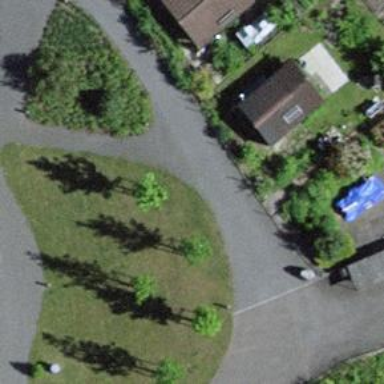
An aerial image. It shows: Footway with pebblestone surface of grade2 tracktype.